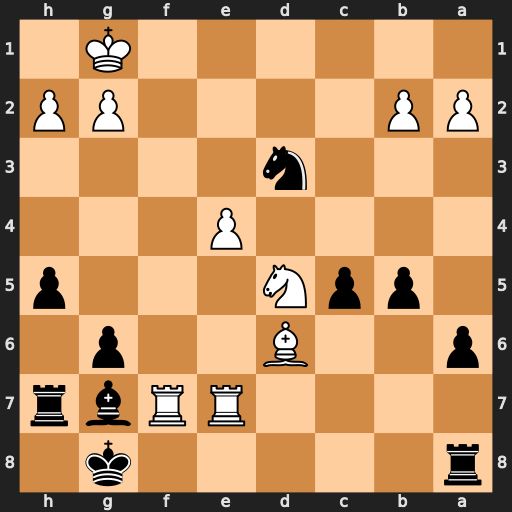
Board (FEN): r5k1/4RRbr/p2B2p1/1ppN3p/4P3/3n4/PP4PP/6K1
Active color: b
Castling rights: -
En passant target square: -
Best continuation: Bd4+ Kf1 Rxf7+